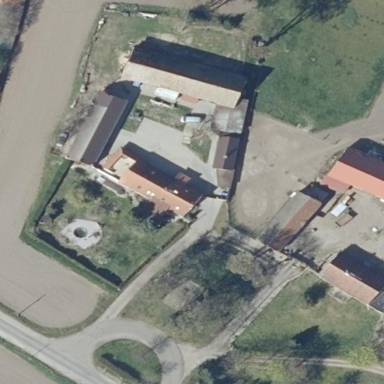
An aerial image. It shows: Farmyard area.